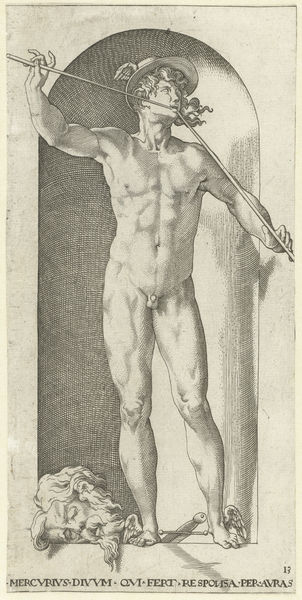
Titel: Mercurius met afgehouwen hoofd van Argus en bazuin
Künstler: Jakob Binck
Standort: Amsterdam
Institution: Rijksmuseum
Schlagwörter: akt, flügel, kopf, körper, mann, schatten, licht, zeichnung, bart, kappe, wand, arme, band, haupt, hinrichtung, schnur, locken, statue, beine, bogen, muskeln, inschrift, penis, nische, antike, unterschrift, schwert, helm, altar, jüngling, manierismus, sage, konche, hermes, götterbote, merkur, kupferstich, schrein, latein, samson, per, doppelflöte, locken#, geflügelte füße, abgeschlagener kopf, nackter jüngling, enthsauptung